Question: I have the following piece of statement entered into MySQL5.6 Command Line Client. However, the following error was received. I haven't even been able to add in END// Delimiter; after the select statement.
At the same time, i was wondering after the stored procedure has been created successfully, how do i CALL the stored procedure without the command line but using java codes.
Kindly assist. Greatly appreciated!

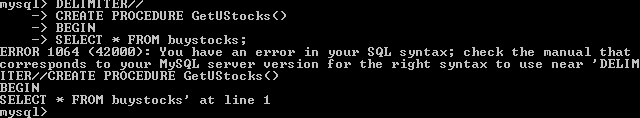
Answer: '''
mysql> delimiter //
mysql> CREATE PROCEDURE GetUStocke()
-> BEGIN
-> SELECT * FROM buystocks ;
-> END//
'''